Question: I'm using the Google Places API / Autocomplete to search for locations in my website. When the users searches for a location, a list of prediction is returned but I would like to categorize the results in the list by location type.
For example if the user searches for "New York" how I can tell if the location is a city or a state or a country. Is there a way to clearly know the location level/type in order to do something like in the example below (see image) ?

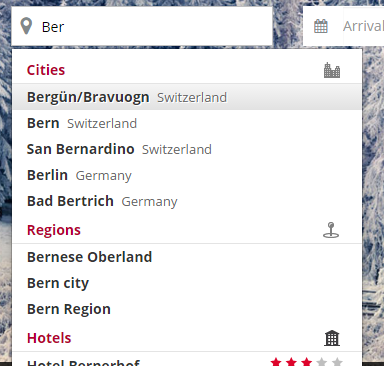
Answer: The types are available on the Google Places API /Autocomplete response on the "types" array:
Country = "types" : [ "country", "political", "geocode" ]
'''
{
"description" : "Italy", "id" : "25e96cea79a01f7308e93c44a0df106bb0f95e3f",
"matched_substrings" : [ { "length" : 2, "offset" : 0 } ],
"place_id" : "ChIJA9KNRIL-1BIRb15jJFz1LOI",
"reference" : "CiQdAAAA70Hqa7YV7SeclW_Lfg1TB2s1o5aAk9j9iRn79CODJI4SEFgu3rYiXss6oQY1PKBniy8aFN5525fCHdYaSHfFcuK1jmf4tGiv",
"terms" : [ { "offset" : 0, "value" : "Italy" } ],
"types" : [ "country", "political", "geocode" ]
}
'''
City = "types" : [ "locality", "political", "geocode" ]
'''
{ "description" : "Itingen, Switzerland", "id" : "d3caa11828d35eb13c066fa987a5859cf4dc8219", "matched_substrings" : [ { "length" : 2, "offset" : 0 } ], "place_id" : "ChIJo5eKUs7KkUcRdgR0wD1DONE", "reference" : "CjQsAAAAur4OIssVGpNZ68mQn4zwvkFWl2vqGEdJYpO1BVc9aUU8XtJ7uQyen-tPXaDGxf-3EhANsxjvPxzsAAGVyBzP0LPeGhREmHdg7PVMtfsodwFN0KO4z6hqDA", "terms" : [ { "offset" : 0, "value" : "Itingen" }, { "offset" : 9, "value" : "Switzerland" } ], "types" : [ "locality", "political", "geocode" ] }
'''
And so on, there are other "types" provided by Google.